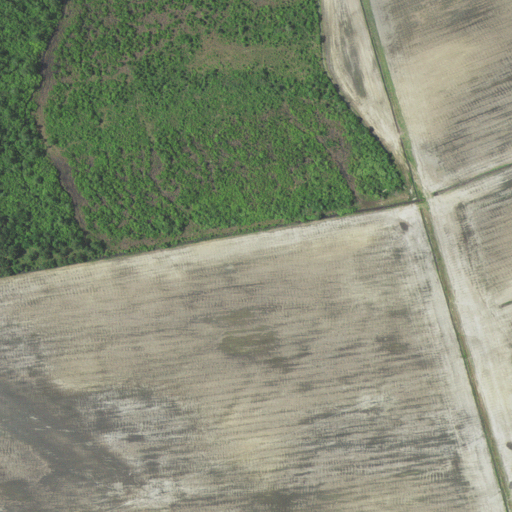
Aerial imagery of plain(s) in North Carolina named Hell Cat Bay containing cultivated crops, evergreen forest, and woody wetlands